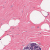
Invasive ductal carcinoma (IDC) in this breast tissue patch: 0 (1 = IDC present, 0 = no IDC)